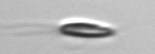
Label: Chrysochromulina